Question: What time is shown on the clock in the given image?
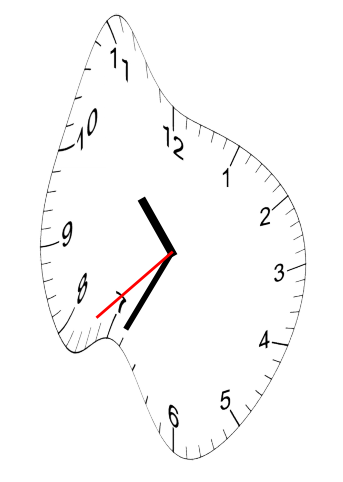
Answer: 10:34:38